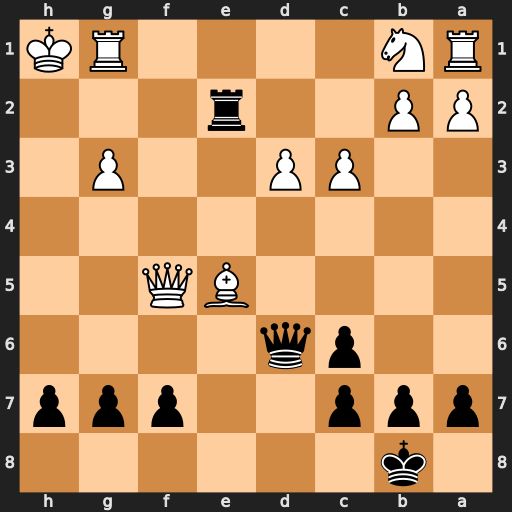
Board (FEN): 1k6/ppp2ppp/2pq4/4BQ2/8/2PP2P1/PP2r3/RN4RK
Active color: b
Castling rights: -
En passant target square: -
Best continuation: Qh6+ Qh5 Qxh5#